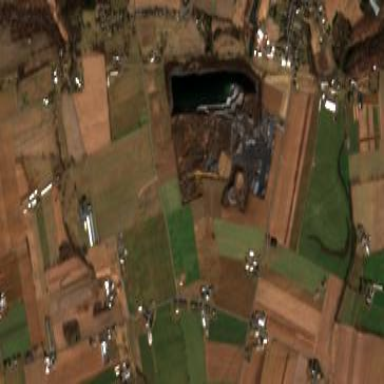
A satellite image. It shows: Quarry area.